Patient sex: M
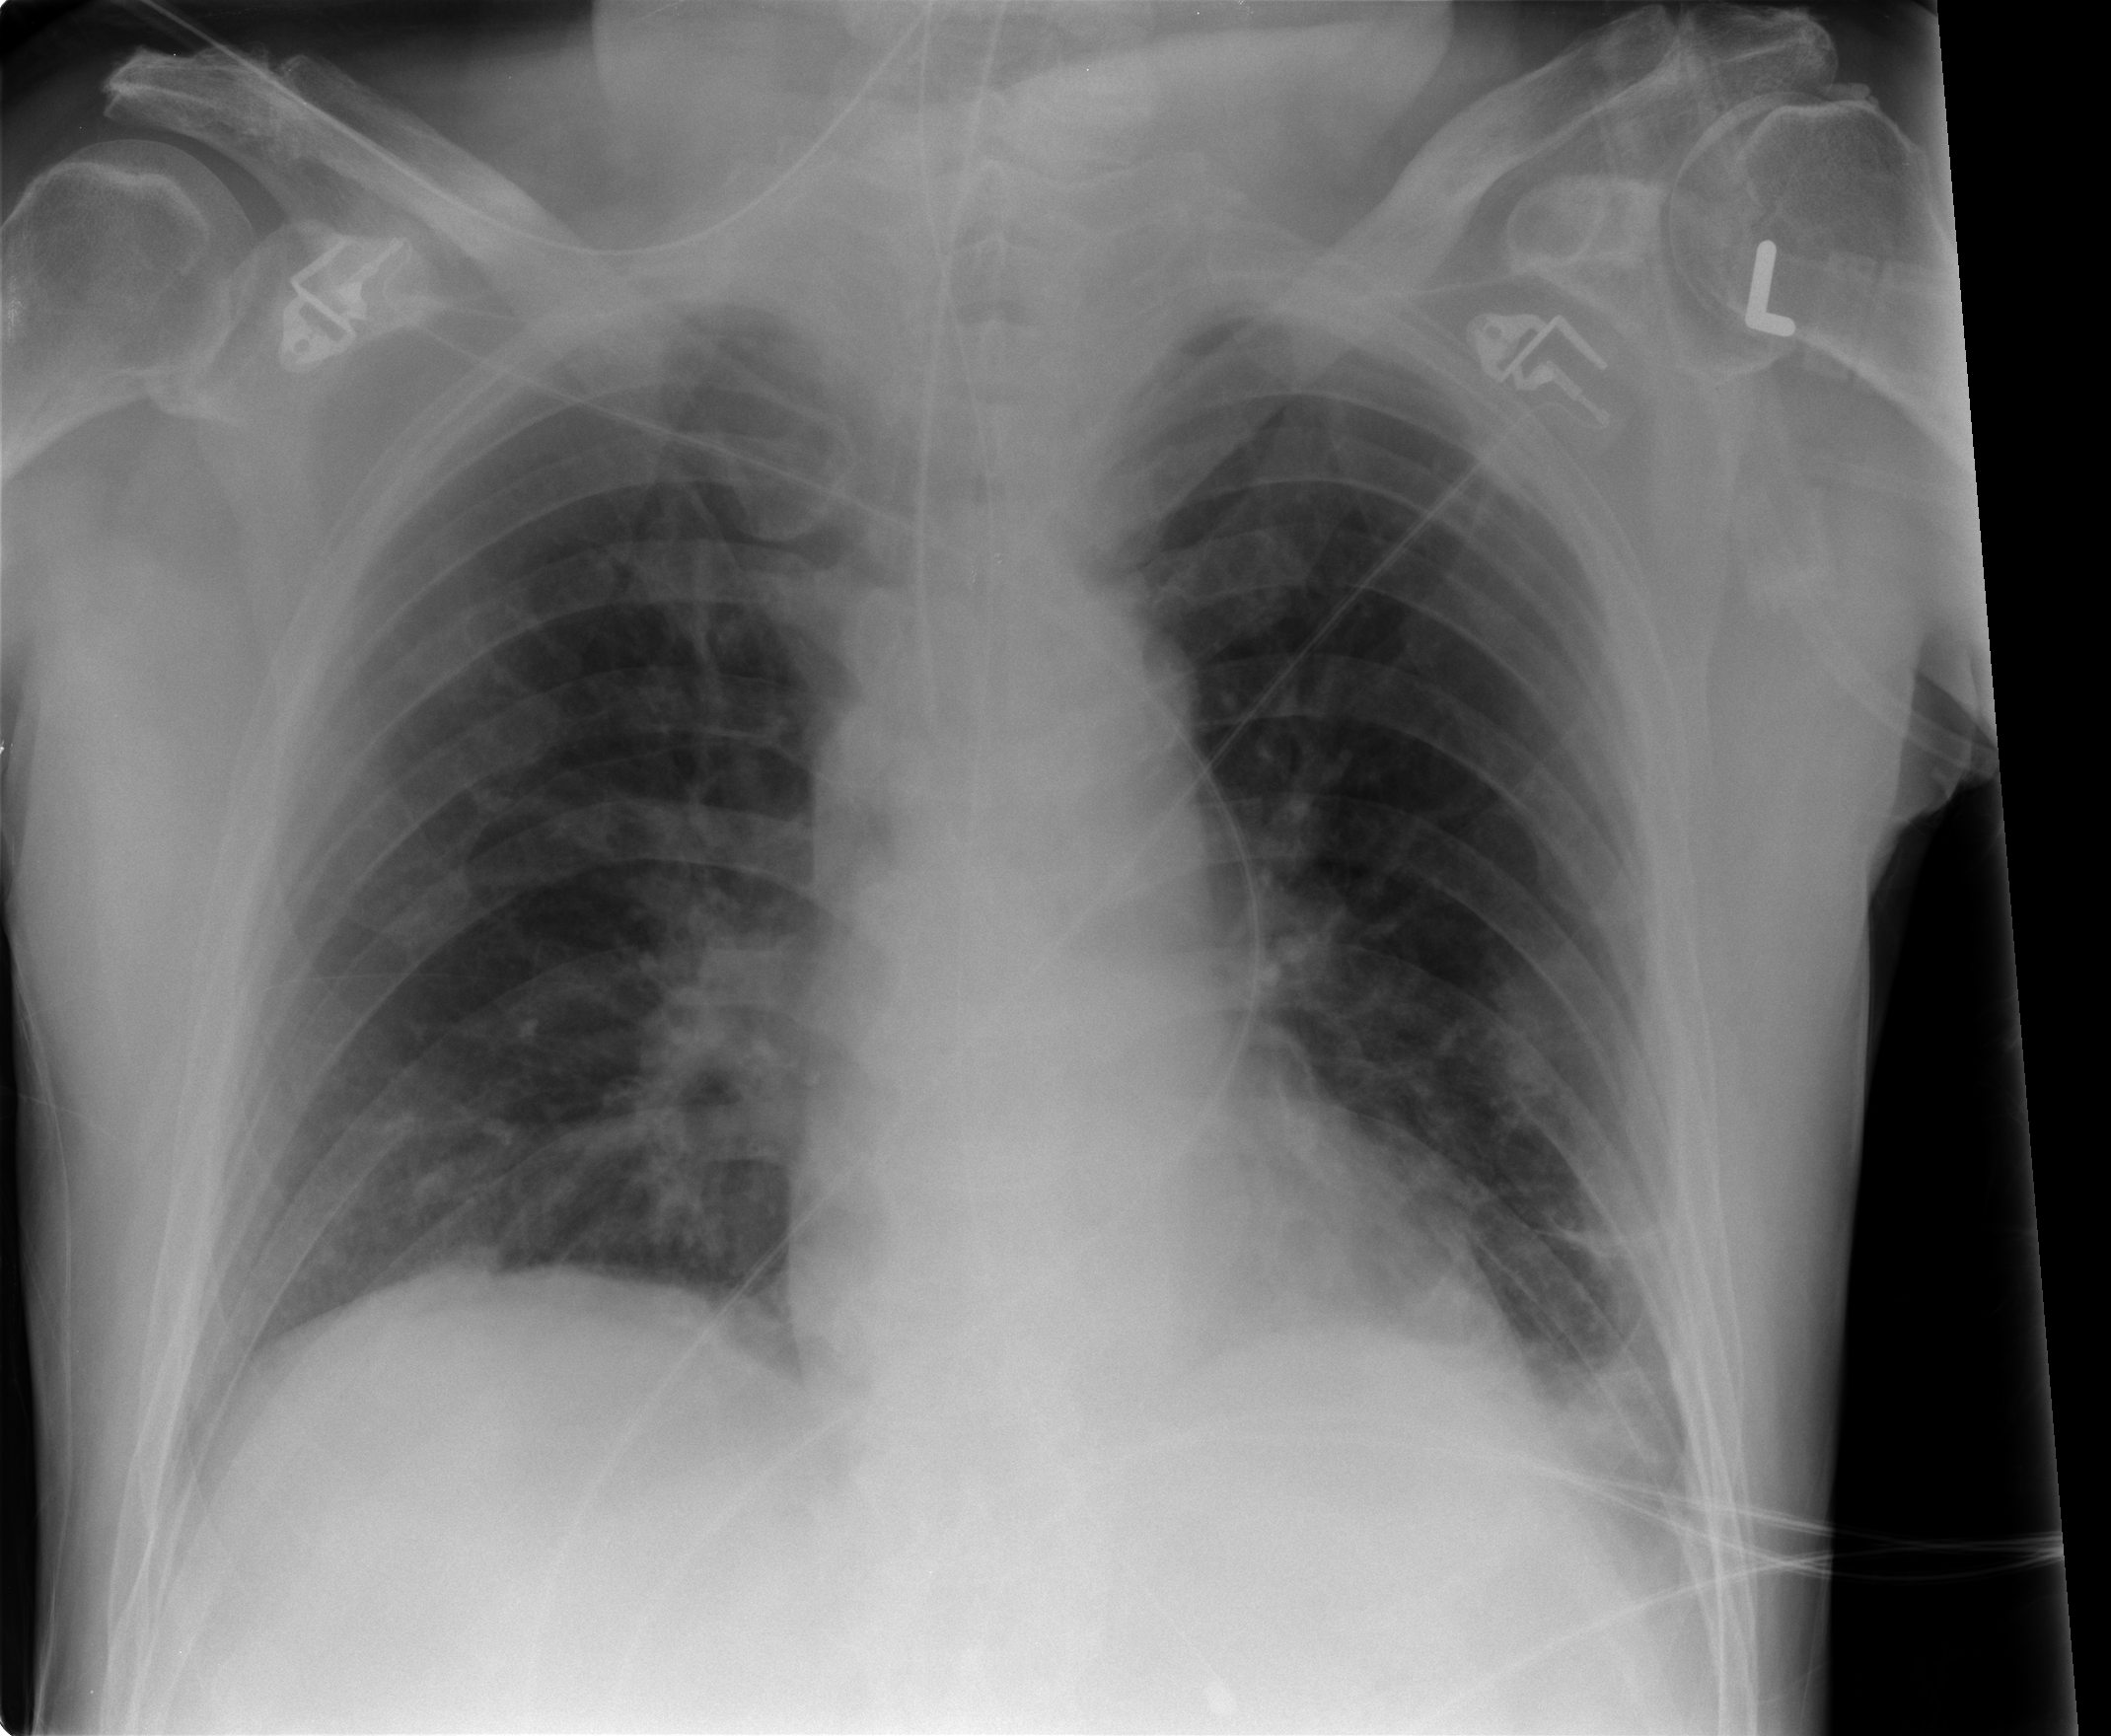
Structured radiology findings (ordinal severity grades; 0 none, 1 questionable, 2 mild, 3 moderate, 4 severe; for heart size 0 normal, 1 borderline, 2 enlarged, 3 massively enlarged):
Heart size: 0
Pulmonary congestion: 0
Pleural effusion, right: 0
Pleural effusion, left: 0
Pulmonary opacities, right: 0
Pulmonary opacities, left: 0
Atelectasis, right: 0
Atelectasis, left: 2